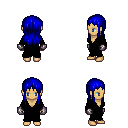
a pixel art fantasy rpg character, female body template, human, tanned skin, black robe, magenta pants, blue unkempt hairstyle, metal gloves, four views (front, back, left, right), 2x2 character sprite sheet, small pixel art, hard edges, no anti-aliasing